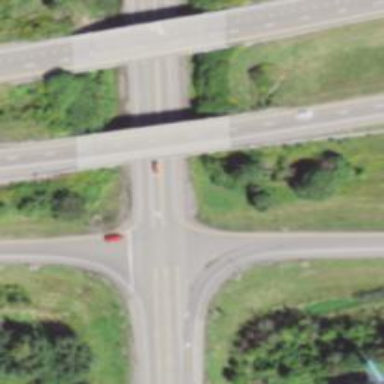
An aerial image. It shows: Trunk highway.